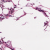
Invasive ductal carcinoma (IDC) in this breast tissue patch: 0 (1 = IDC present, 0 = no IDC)